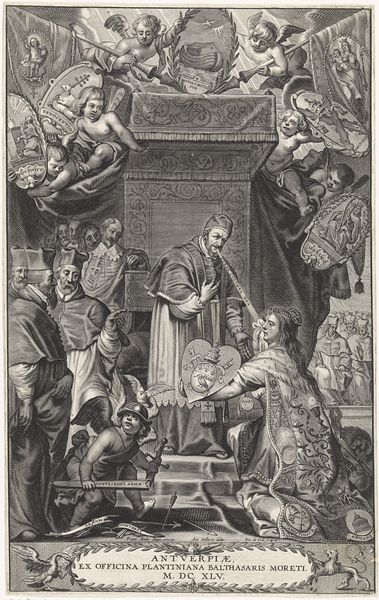
Titel: Titelpagina met paus Innocentius X
Künstler: Pieter de (II) Jode
Standort: Amsterdam
Institution: Rijksmuseum
Schlagwörter: taube, engel, papst, radierung, stich, schwert, kardinal, priester, baldachin, kardinäle, spruchband, kirchenmänner, papstthron, spruchand